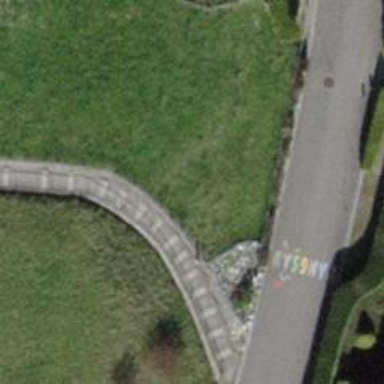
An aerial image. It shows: Set of steps on the road.